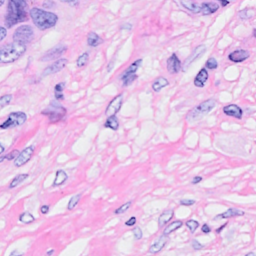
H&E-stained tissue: Breast